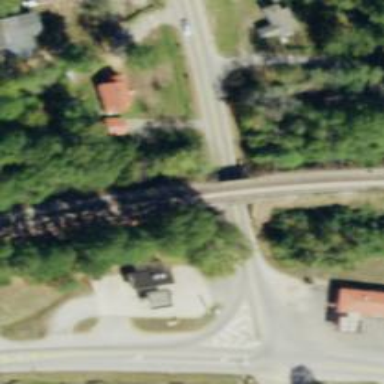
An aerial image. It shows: Railway bridge over siding.